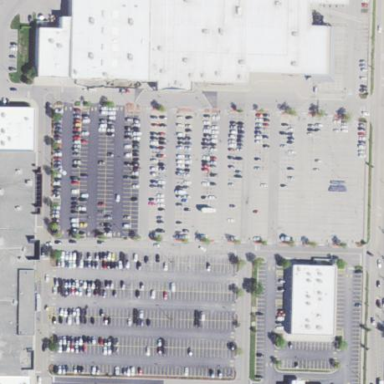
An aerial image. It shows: Retail area.